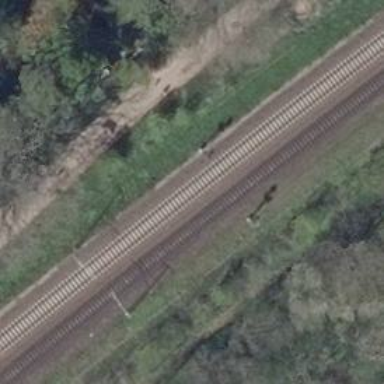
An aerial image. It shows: Rail on embankment with electrified contact lines.